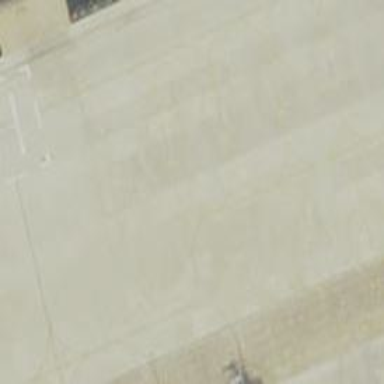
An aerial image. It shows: View of taxiway at the airport.